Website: lowes
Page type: billing-address
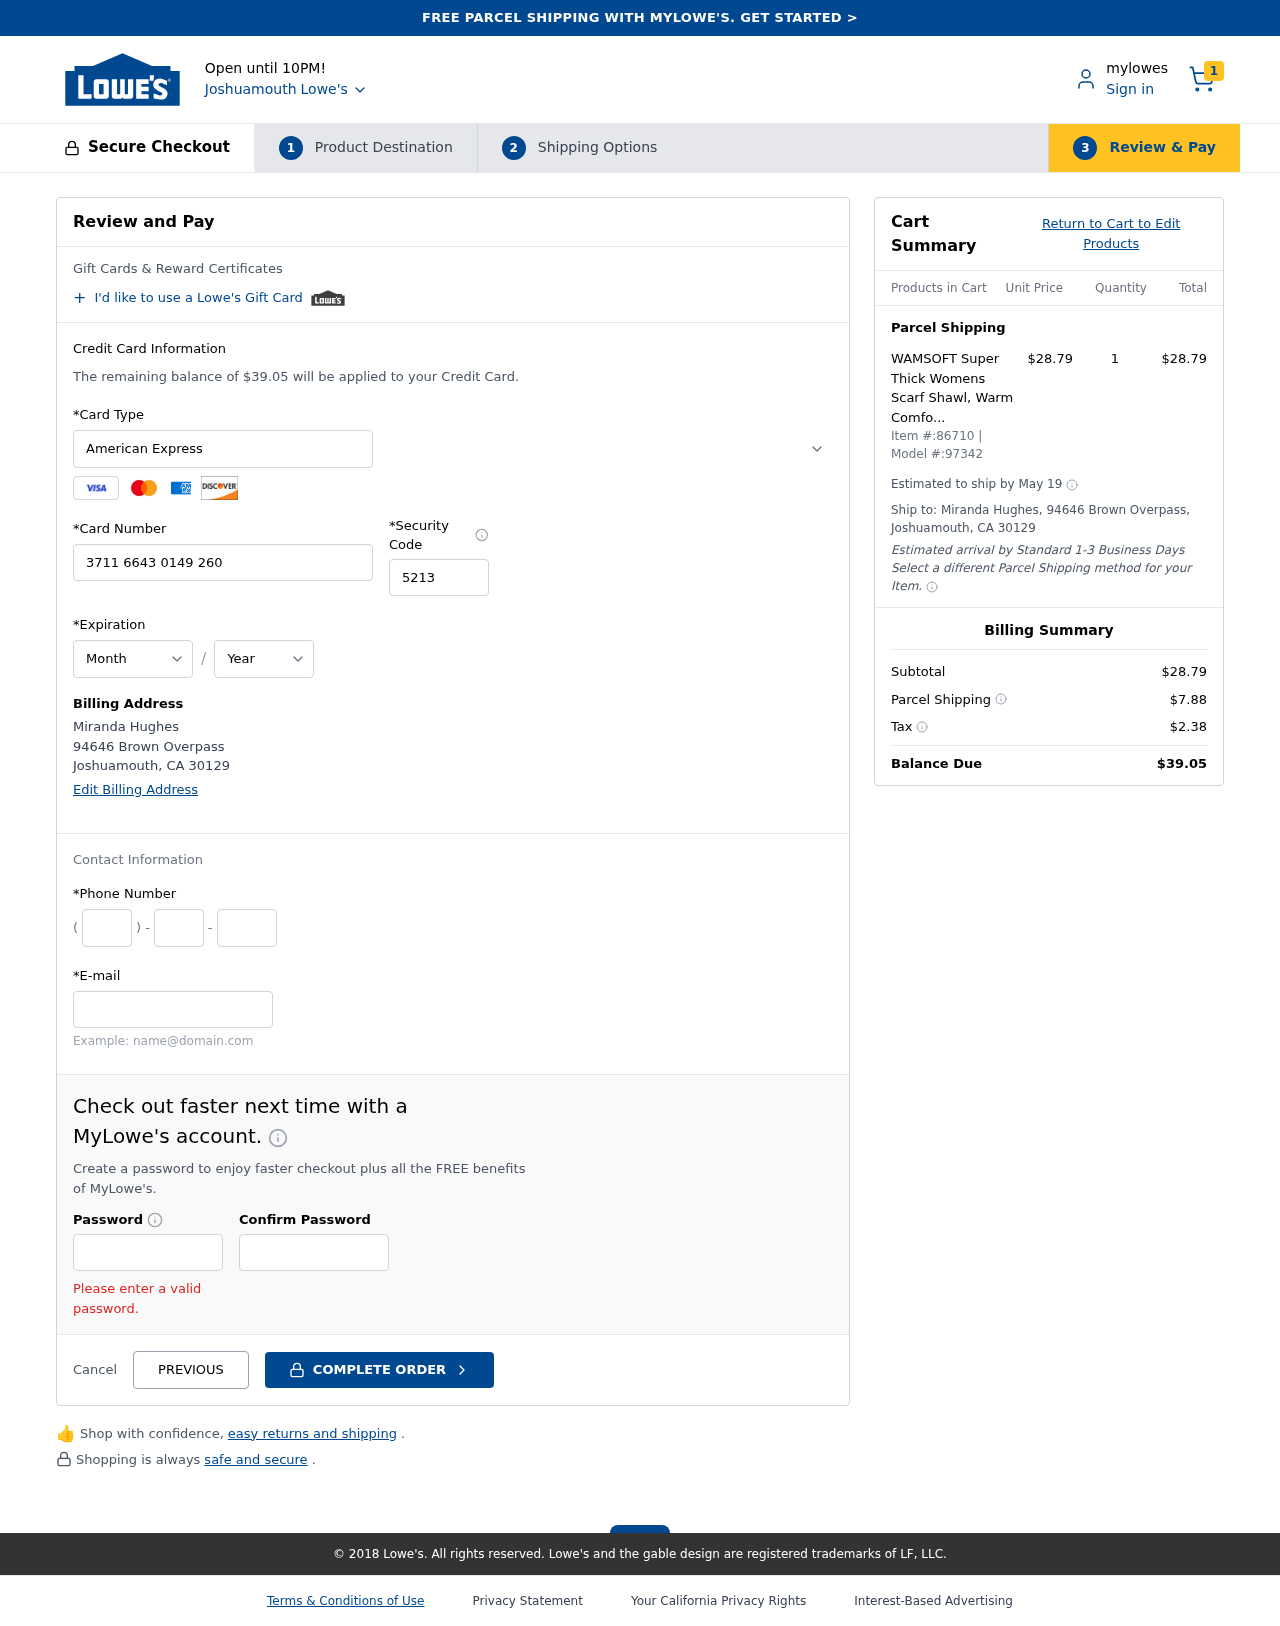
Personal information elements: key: PII_CARD_CVV
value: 5213
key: PII_CARD_EXPIRY_MONTH
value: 06
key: PII_CARD_EXPIRY_YEAR
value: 27
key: PII_CARD_NUMBER
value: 3711 6643 0149 260
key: PII_CARD_TYPE
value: American Express
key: PII_CITY
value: Joshuamouth
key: PII_CITY_STATE_ZIP
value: Joshuamouth, CA 30129
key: PII_EMAIL
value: miranda_hughes@hotmail.com
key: PII_FULLNAME
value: Miranda Hughes
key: PII_PHONE_AREA
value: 443
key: PII_PHONE_PREFIX
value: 714
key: PII_PHONE_SUFFIX
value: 1003
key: PII_STREET
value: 94646 Brown Overpass
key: PII_FULLNAME2
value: Miranda Hughes
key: PII_STATE_ABBR
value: CA
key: PII_POSTCODE
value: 30129
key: PII_POSTCODE_FULL
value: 30129
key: PII_CITY_STATE
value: Joshuamouth, CA
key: PII_POSTCODE_NUMERIC
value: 30129
Product elements: key: PRODUCT1_NAME
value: WAMSOFT Super Thick Womens Scarf Shawl, Warm Comfortable 3X Thick Spring Soft Rainbow Cashmere Large
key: PRODUCT1_PRICE
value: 28.79
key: PRODUCT1_QUANTITY
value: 1
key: PRODUCT_ITEM_NUMBER
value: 86710
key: PRODUCT_MODEL_NUMBER
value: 97342
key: PRODUCT1_LINE_TOTAL
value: $28.79
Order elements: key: ORDER_NUM_ITEMS
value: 1
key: ORDER_TOTAL
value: $39.05
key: ORDER_SHIPPING_DATE
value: May 19
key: ORDER_SUBTOTAL
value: $28.79
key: ORDER_SHIPPING_COST
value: $7.88
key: ORDER_TAX
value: $2.38